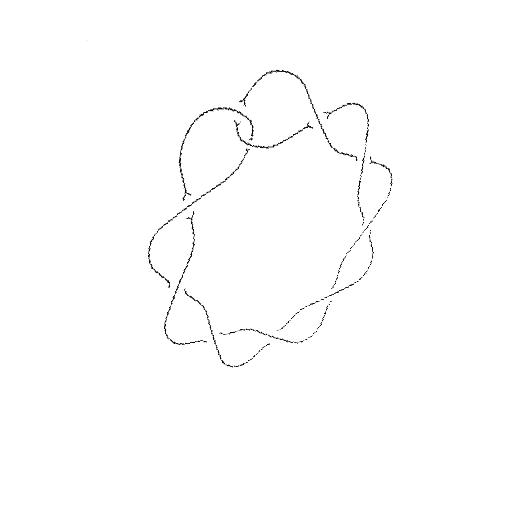
Crossing number: 10